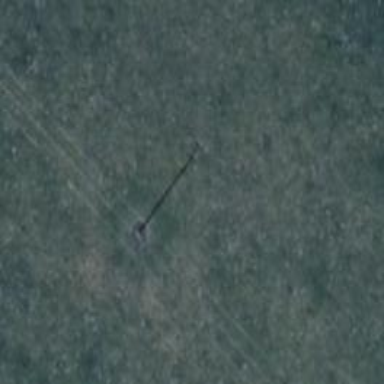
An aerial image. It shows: Minor power line.